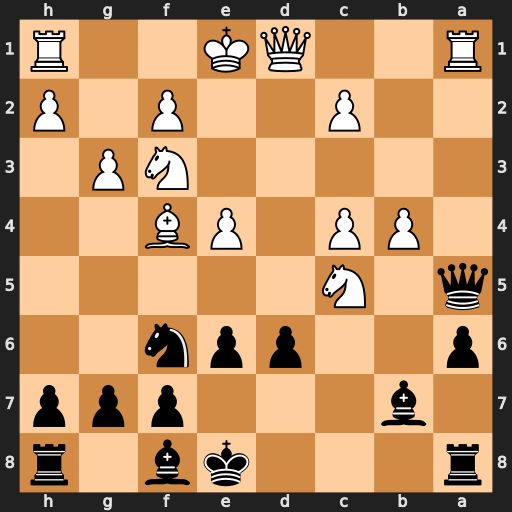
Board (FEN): r3kb1r/1b3ppp/p2ppn2/q1N5/1PP1PB2/5NP1/2P2P1P/R2QK2R
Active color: b
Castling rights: KQkq
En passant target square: -
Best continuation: Qxb4+ Nd2 Qxc5